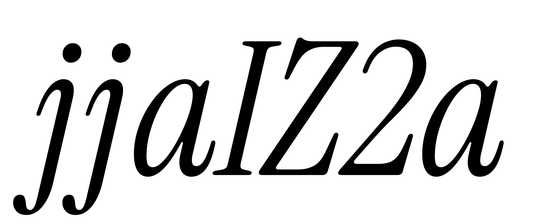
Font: InstrumentSerif-Italic